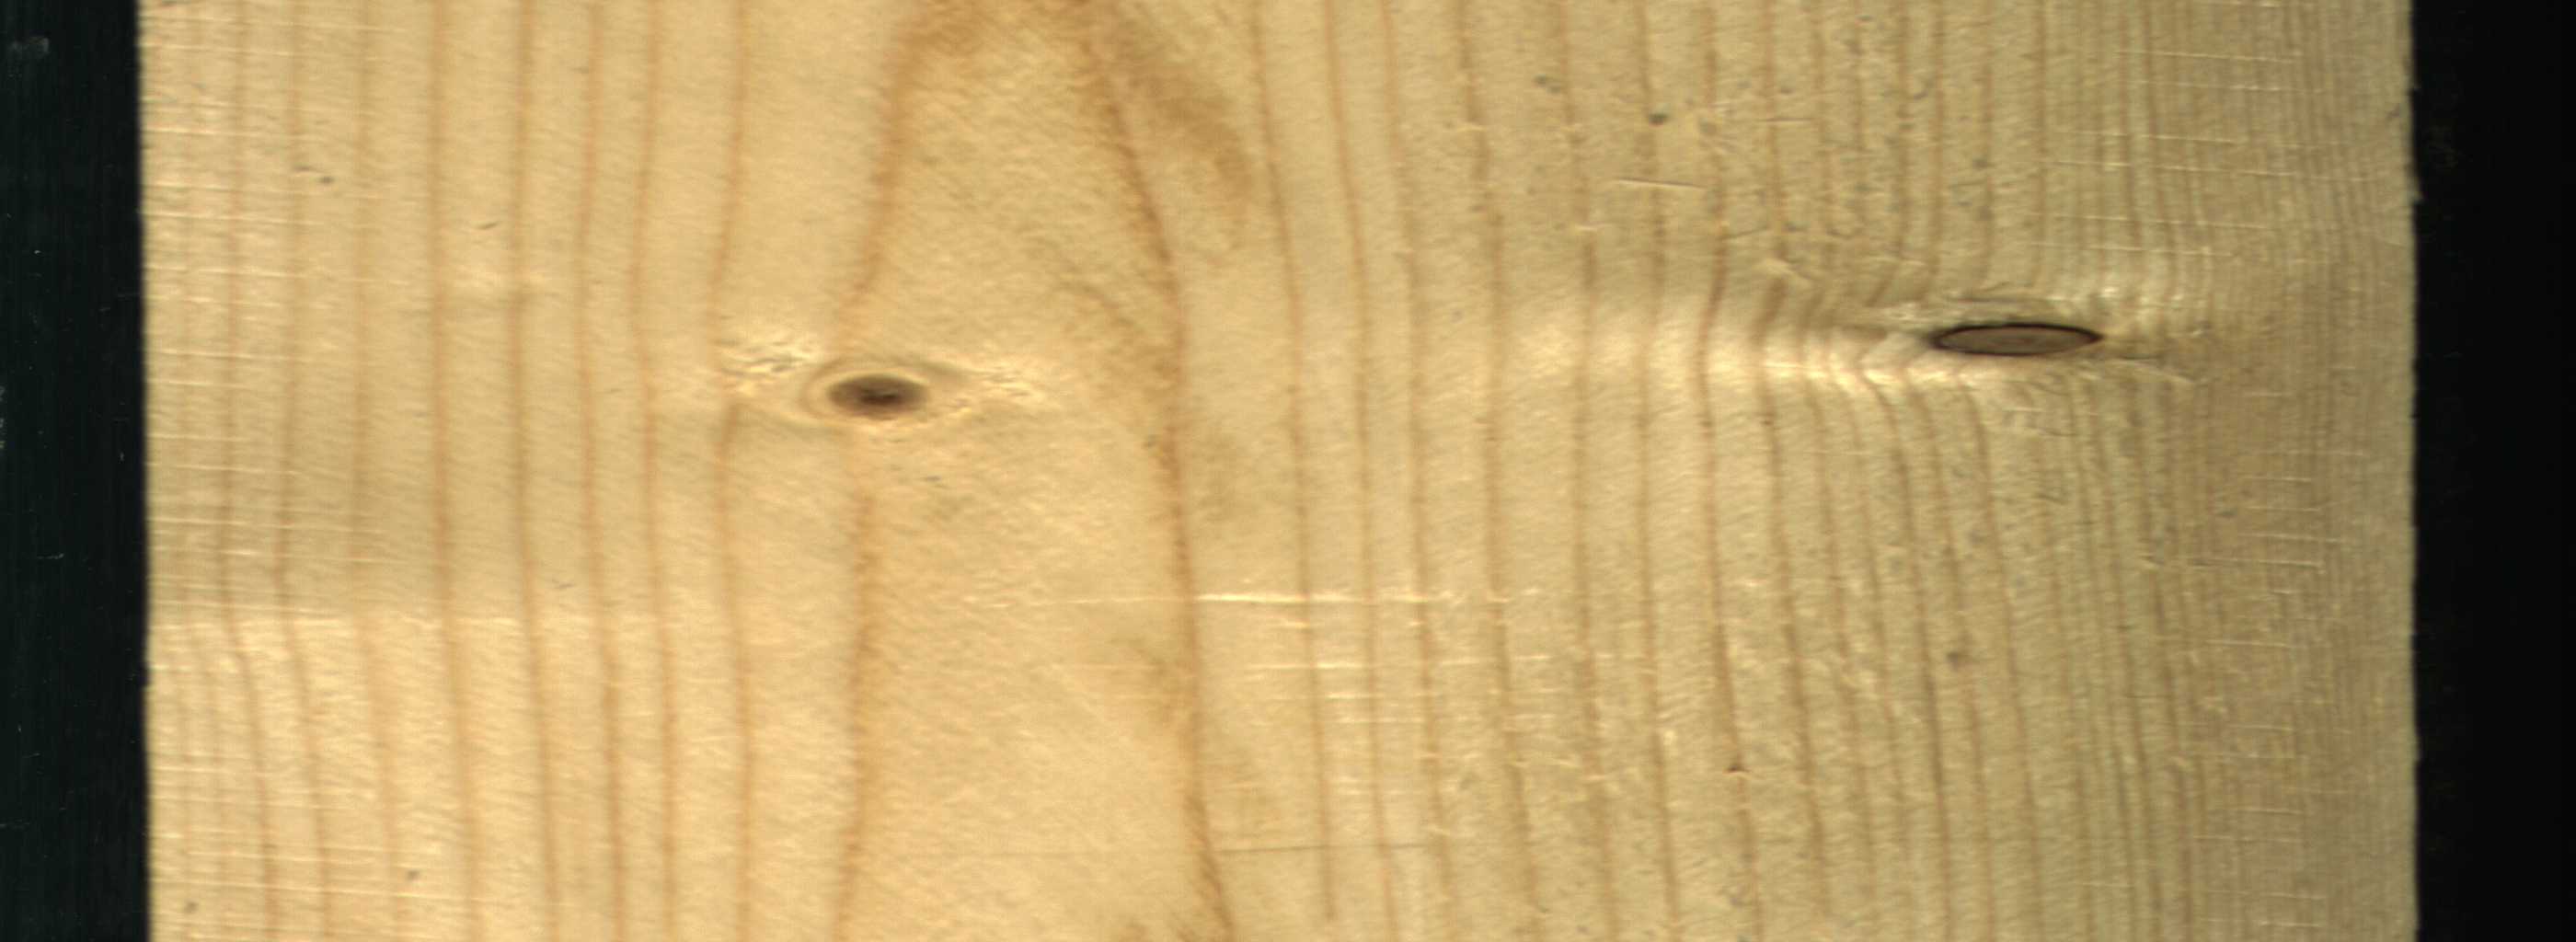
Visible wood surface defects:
Dead_Knot
Live_Knot